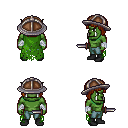
a pixel art fantasy rpg character, male body template, orc, green skin, green tattered cape, teal pants, brunette pageboy hairstyle, chain helm, white cloth bandages, black shoes, dagger, four views (front, back, left, right), 2x2 character sprite sheet, small pixel art, hard edges, no anti-aliasing